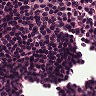
Metastatic tissue present: no